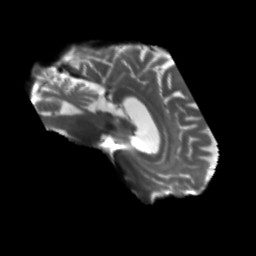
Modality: T2w
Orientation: sagittal
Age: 52
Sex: male
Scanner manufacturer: siemens
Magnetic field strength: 3 T
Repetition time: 5.25 s
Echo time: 0.08 s